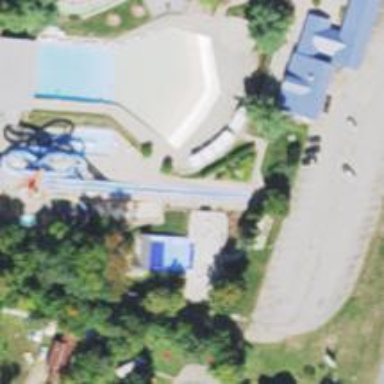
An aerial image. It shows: Water slide attraction.